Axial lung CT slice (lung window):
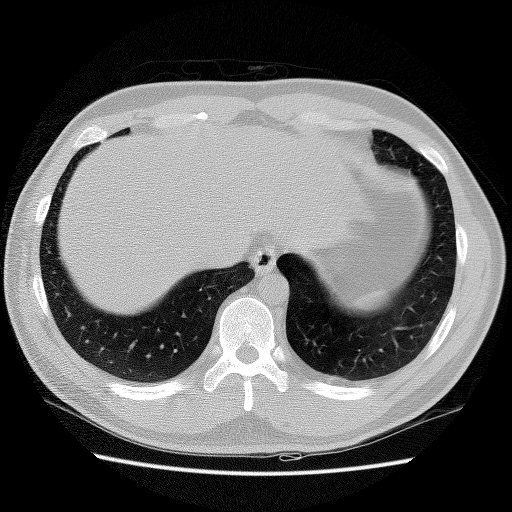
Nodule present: no